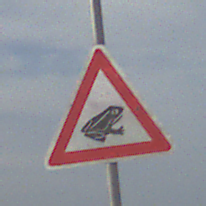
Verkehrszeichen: AmphibienwanderungLinks
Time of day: MorningAfternoon
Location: Outdoor (Suburban)
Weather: PartlyCloudy
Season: NotSpecified
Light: Natural